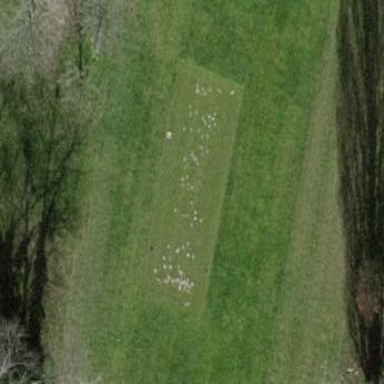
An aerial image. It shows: Golf tee on grassy land.